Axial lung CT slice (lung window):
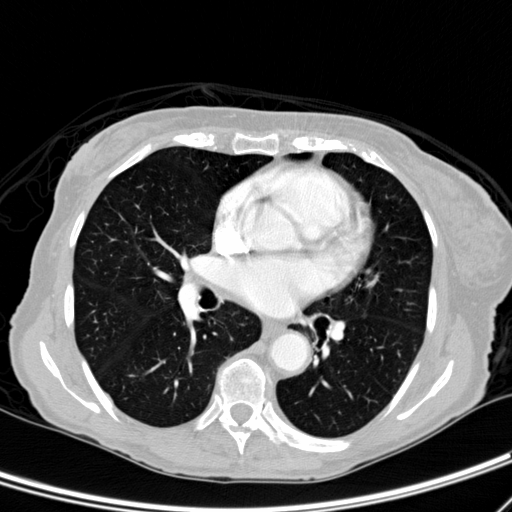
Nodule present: no